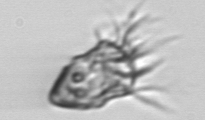
Label: Strombidium_inclinatum